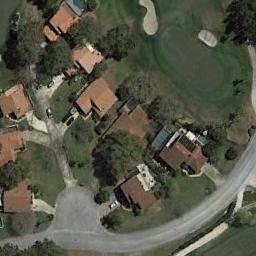
Label: residential